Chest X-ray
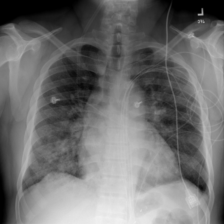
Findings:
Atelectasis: negative
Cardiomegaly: negative
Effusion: negative
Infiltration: negative
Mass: negative
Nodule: negative
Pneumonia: negative
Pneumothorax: negative
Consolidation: negative
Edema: positive
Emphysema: negative
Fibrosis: negative
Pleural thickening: negative
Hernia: negative